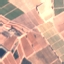
Label: PermanentCrop